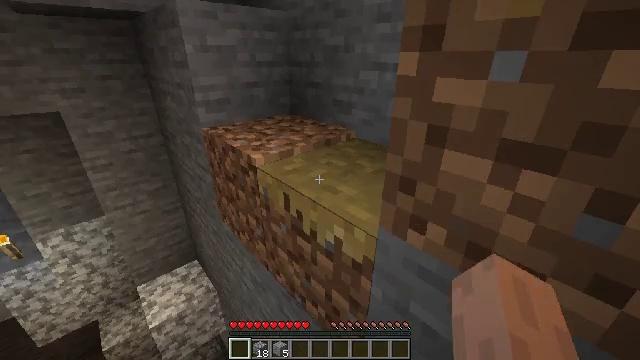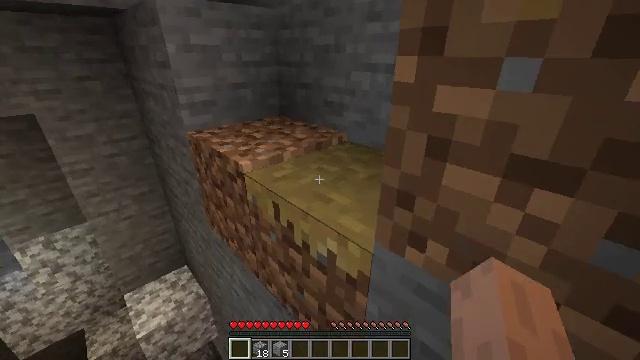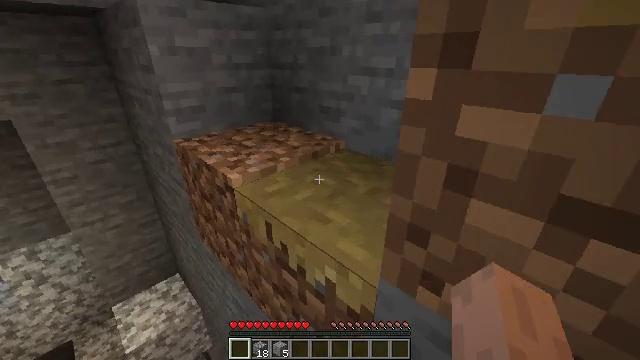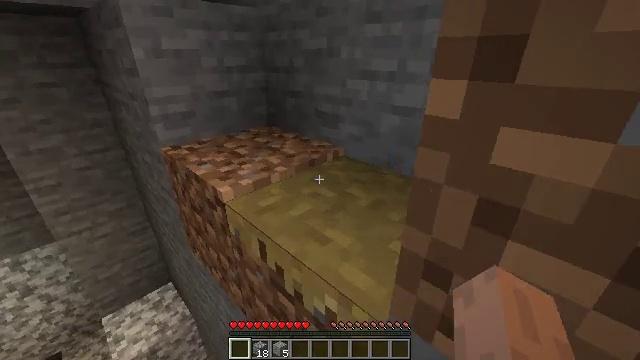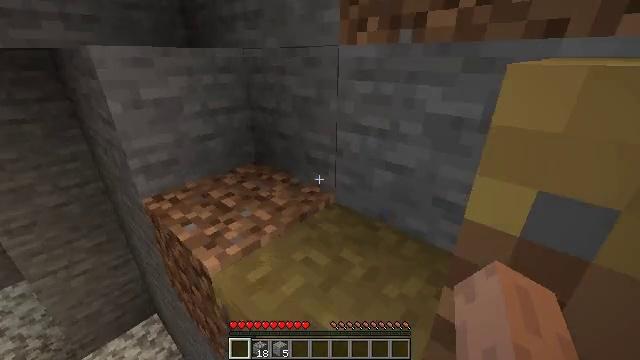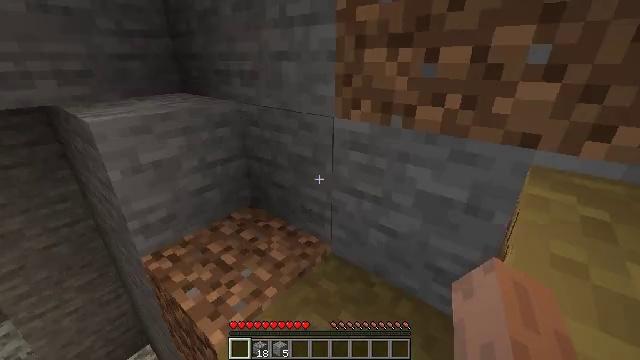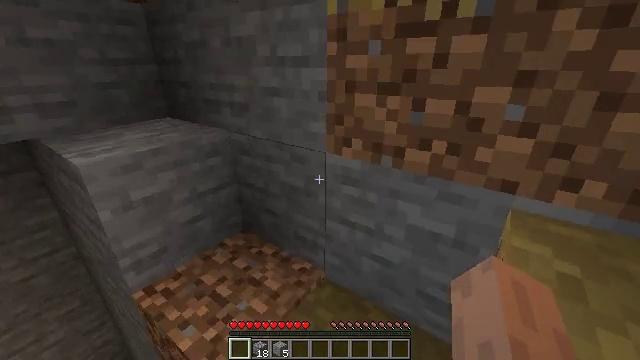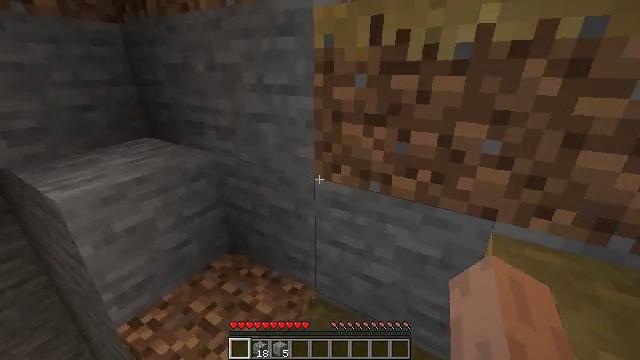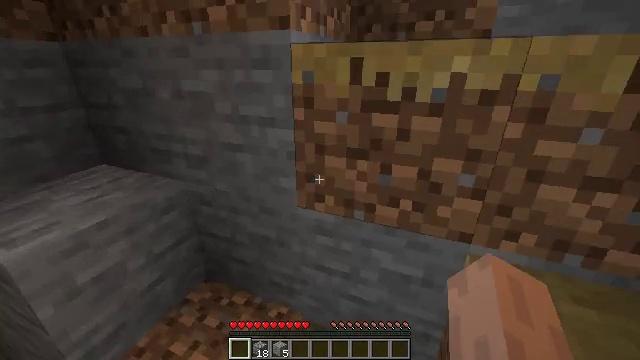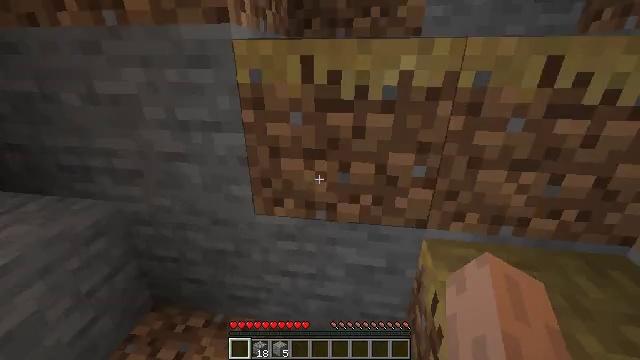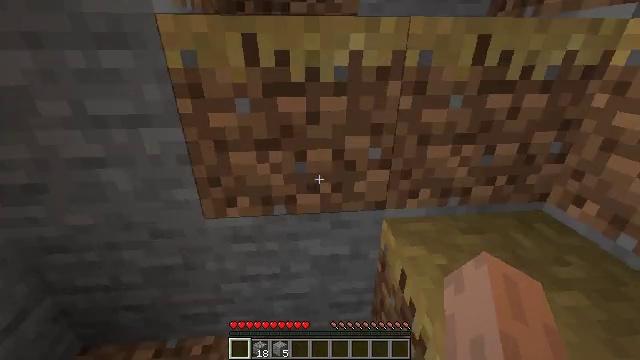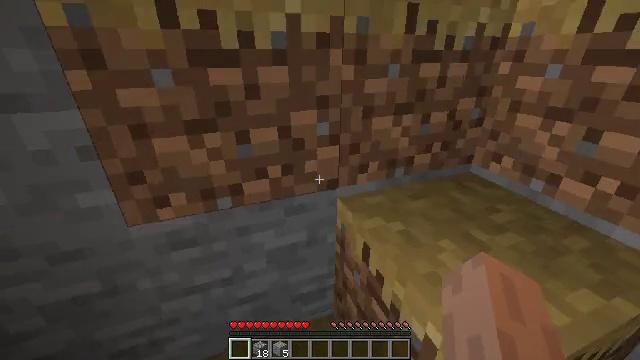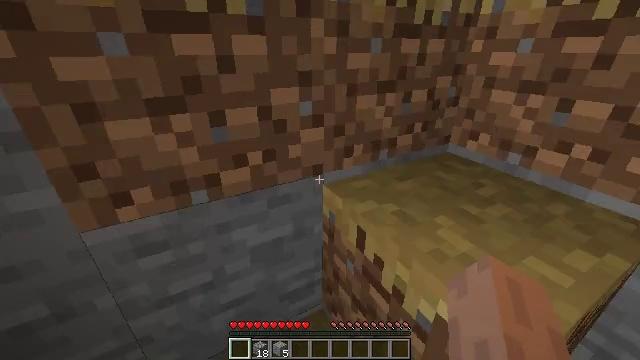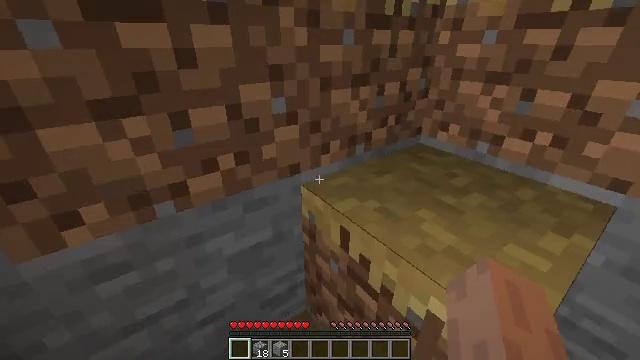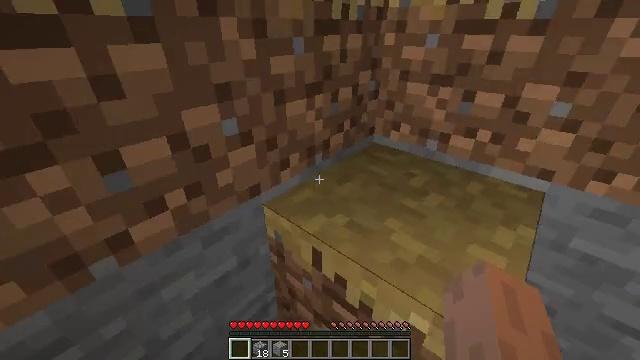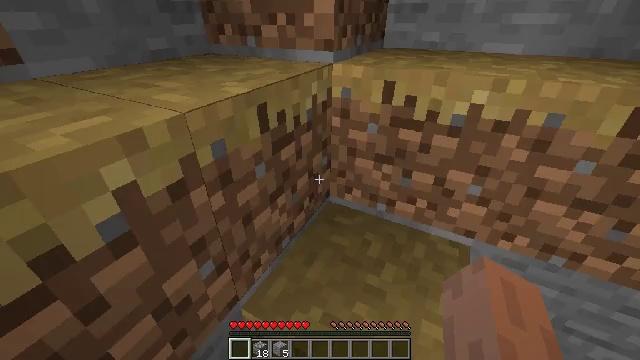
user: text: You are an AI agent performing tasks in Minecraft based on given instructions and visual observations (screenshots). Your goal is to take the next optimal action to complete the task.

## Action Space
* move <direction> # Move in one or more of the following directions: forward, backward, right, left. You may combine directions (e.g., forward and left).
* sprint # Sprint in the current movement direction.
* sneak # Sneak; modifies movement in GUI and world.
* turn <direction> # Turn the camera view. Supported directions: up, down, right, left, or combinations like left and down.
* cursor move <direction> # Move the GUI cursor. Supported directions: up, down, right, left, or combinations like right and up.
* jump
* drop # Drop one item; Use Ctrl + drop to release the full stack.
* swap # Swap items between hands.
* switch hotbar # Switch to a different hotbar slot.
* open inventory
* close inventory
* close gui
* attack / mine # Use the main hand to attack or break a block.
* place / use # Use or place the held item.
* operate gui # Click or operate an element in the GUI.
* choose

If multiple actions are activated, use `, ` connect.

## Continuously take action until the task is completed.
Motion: motion action
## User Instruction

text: Gather some oak planks.
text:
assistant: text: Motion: move forward, turn right
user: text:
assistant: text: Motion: move forward, turn right
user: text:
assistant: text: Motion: move forward
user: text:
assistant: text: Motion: move forward, turn right, jump
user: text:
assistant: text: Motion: move forward, turn right, jump
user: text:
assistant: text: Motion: move forward, turn right, jump
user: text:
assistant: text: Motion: move forward, turn right, jump
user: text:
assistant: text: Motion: move forward, turn right, jump
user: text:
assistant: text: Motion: move forward, turn right and down, jump
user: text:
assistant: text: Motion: move forward, turn right, jump
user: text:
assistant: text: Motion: move forward, turn right, jump
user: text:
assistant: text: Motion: move forward, turn right, jump
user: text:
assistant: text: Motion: move forward, turn right and down, jump
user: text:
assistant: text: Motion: move forward, turn right and down, jump
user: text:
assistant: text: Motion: move forward, turn right and down, jump
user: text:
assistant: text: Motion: move forward, turn right, jump
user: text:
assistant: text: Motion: move forward, turn right, jump
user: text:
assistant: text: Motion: move forward, jump
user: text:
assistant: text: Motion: move forward, turn right and up, jump
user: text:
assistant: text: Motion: move forward, turn right and up, jump
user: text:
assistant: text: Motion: move forward, turn right and up, jump
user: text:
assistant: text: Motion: move forward, turn right and up, jump
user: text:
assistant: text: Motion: move forward, turn right and up, jump
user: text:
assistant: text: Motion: move forward, turn right and up, jump
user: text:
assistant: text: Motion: move forward, turn right and up, jump
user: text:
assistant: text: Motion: move forward, turn left and up, jump
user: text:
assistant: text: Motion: move forward, turn left and up, jump
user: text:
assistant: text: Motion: move forward, jump
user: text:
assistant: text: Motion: move forward, jump
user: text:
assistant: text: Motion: move forward, turn left and down, jump